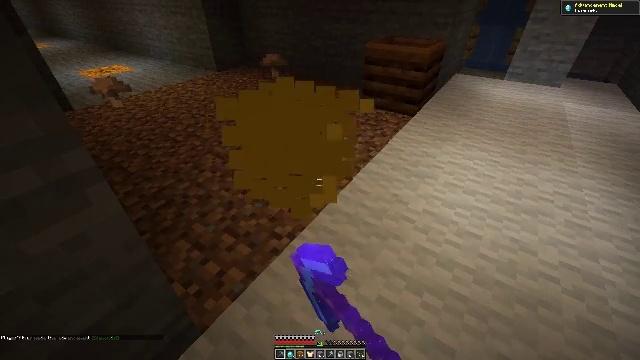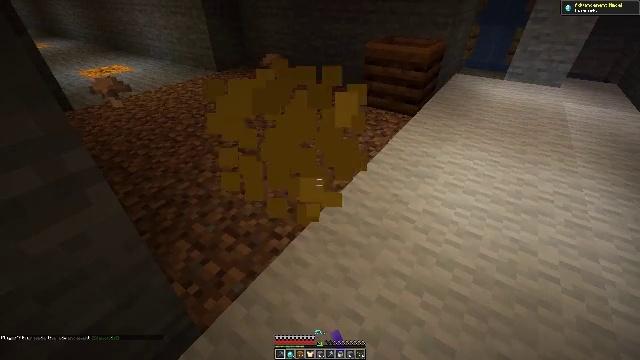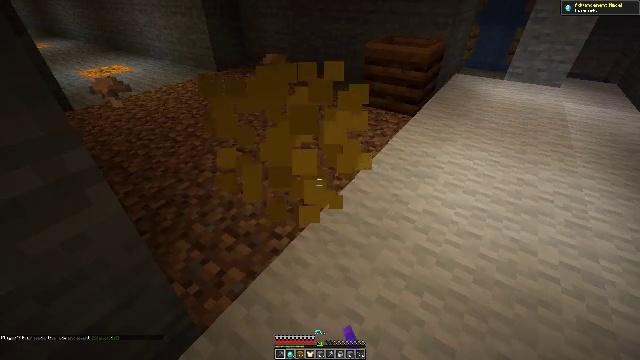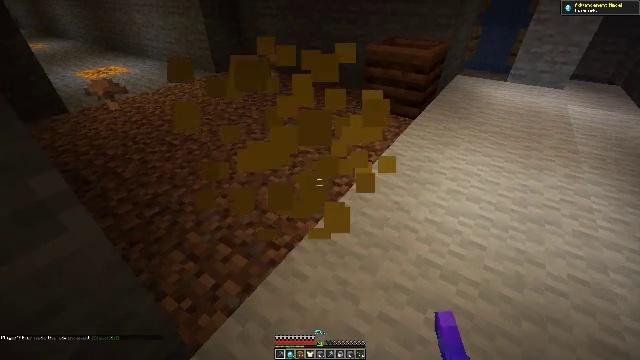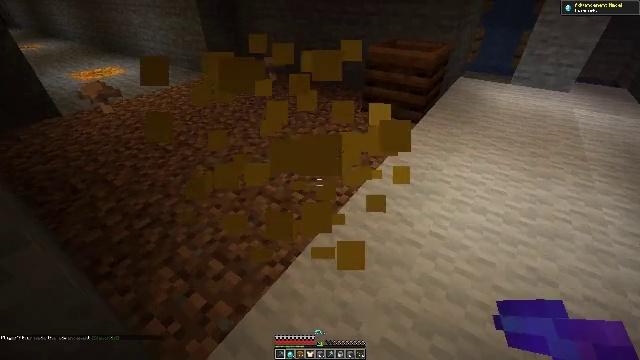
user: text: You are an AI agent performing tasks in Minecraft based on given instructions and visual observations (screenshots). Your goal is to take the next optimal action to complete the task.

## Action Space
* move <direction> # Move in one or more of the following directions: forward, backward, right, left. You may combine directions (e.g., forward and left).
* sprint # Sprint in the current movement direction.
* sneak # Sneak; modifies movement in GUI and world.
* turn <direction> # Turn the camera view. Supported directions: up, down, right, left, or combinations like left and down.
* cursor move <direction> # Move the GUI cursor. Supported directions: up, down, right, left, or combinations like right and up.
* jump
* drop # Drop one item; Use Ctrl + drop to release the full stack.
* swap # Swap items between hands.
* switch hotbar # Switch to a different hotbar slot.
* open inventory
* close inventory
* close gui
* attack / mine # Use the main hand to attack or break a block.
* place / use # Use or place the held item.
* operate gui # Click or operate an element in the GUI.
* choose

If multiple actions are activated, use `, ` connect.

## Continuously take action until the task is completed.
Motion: motion action
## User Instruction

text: Break the yellow shulker box to collect it.
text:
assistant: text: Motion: attack / mine
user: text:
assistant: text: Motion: no_op
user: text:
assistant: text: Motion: move forward
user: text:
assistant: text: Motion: move forward
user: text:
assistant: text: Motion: no_op